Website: lowes
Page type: payment
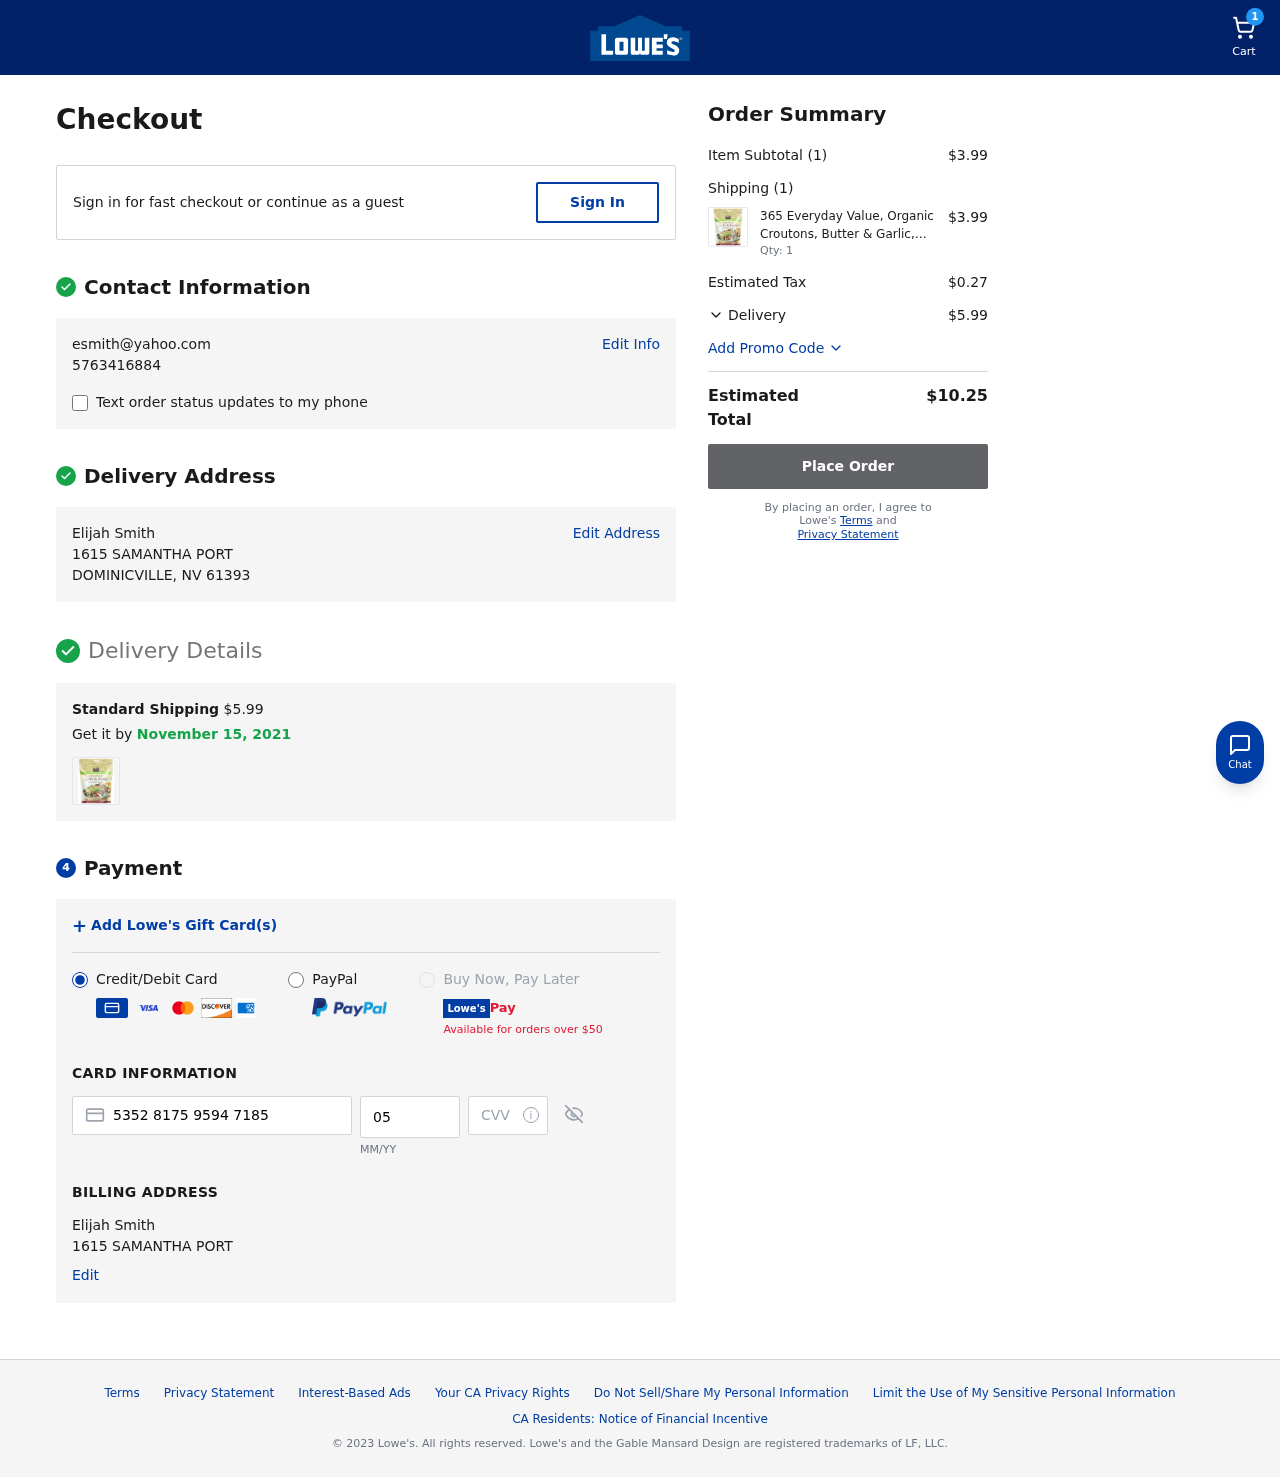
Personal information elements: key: PII_CARD_CVV
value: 173
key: PII_CARD_EXPIRY
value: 05/26
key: PII_CARD_NUMBER
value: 5352 8175 9594 7185
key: PII_EMAIL
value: esmith@yahoo.com
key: PII_FULLNAME
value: Elijah Smith
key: PII_FULLNAME2
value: Elijah Smith
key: PII_PHONE
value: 5763416884
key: PII_STREET
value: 1615 SAMANTHA PORT
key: PII_STREET2
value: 1615 SAMANTHA PORT
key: PII_CITY_STATE_ZIP
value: DOMINICVILLE, NV 61393
Product elements: key: PRODUCT1_NAME
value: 365 Everyday Value, Organic Croutons, Butter & Garlic, 4.5 oz
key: PRODUCT1_PRICE
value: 3.99
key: PRODUCT1_QUANTITY
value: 1
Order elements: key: ORDER_NUM_ITEMS
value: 1
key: ORDER_SHIPPING_COST
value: $5.99
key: ORDER_DELIVERY_DATE
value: November 15, 2021
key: ORDER_SUBTOTAL
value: $3.99
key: ORDER_NUM_ITEMS2
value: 1
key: ORDER_TAX
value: $0.27
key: ORDER_SHIPPING_COST2
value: $5.99
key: ORDER_TOTAL
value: $10.25